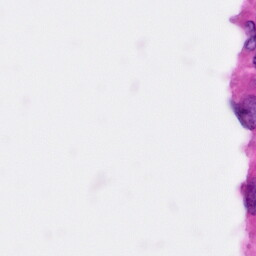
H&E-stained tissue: Pancreatic